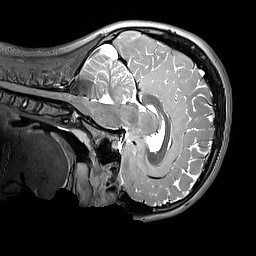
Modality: T2w
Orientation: sagittal
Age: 11
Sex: male
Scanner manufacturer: siemens
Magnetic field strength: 3 T
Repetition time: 3.2 s
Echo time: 0.408 s